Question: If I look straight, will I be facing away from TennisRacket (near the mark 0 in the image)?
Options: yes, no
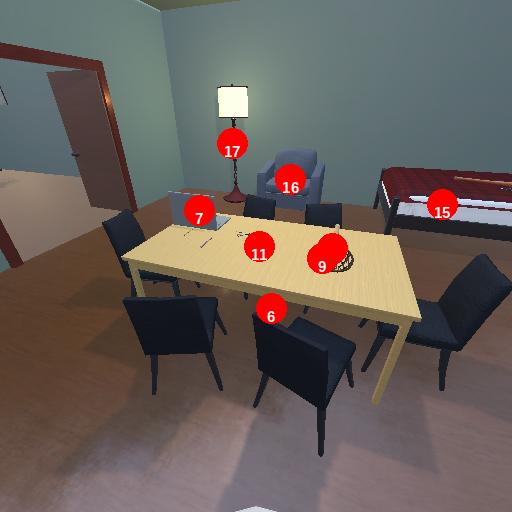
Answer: yes